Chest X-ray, PA view. Patient: 66 years old, sex F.
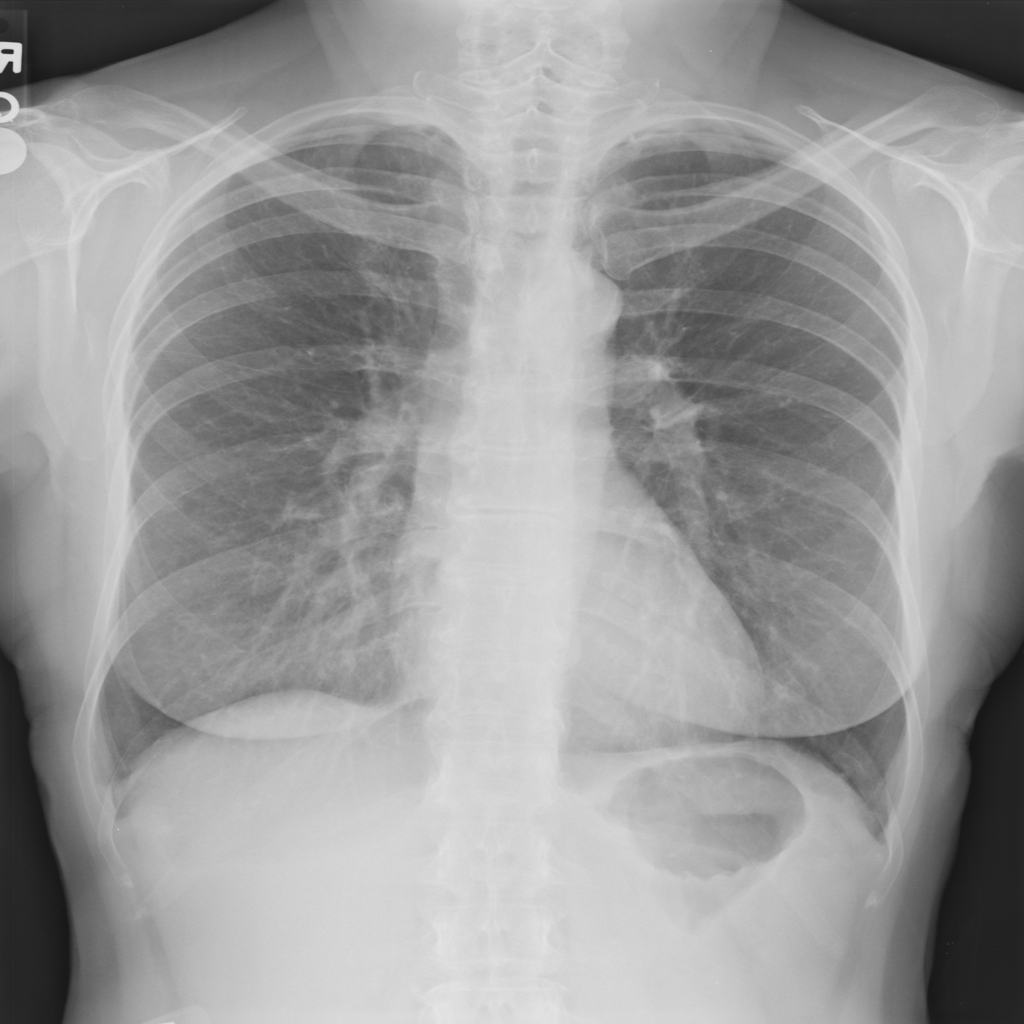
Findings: No Finding